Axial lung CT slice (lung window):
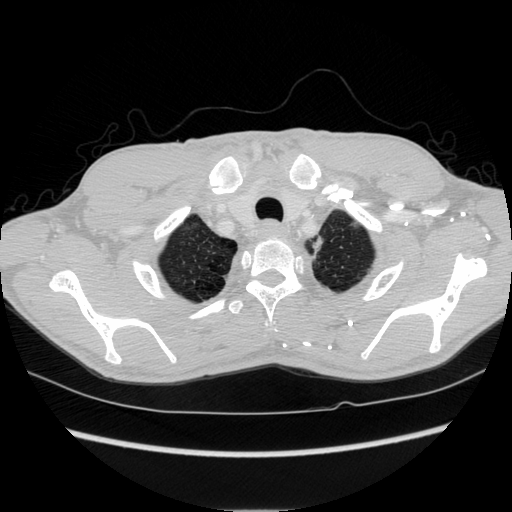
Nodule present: no